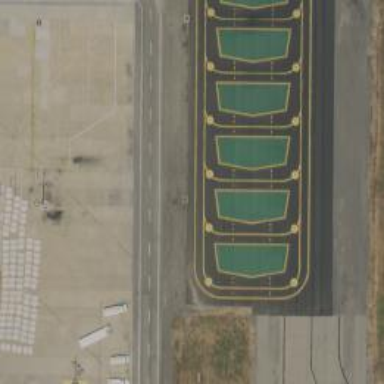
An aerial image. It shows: View of taxiway at the airport.